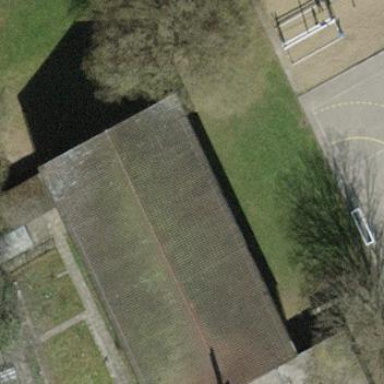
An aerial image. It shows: School building with multi-sport pitch on the leisure land.